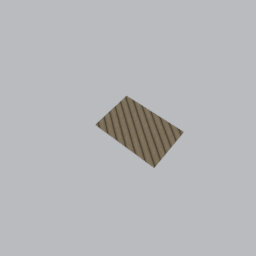
Label: decoration